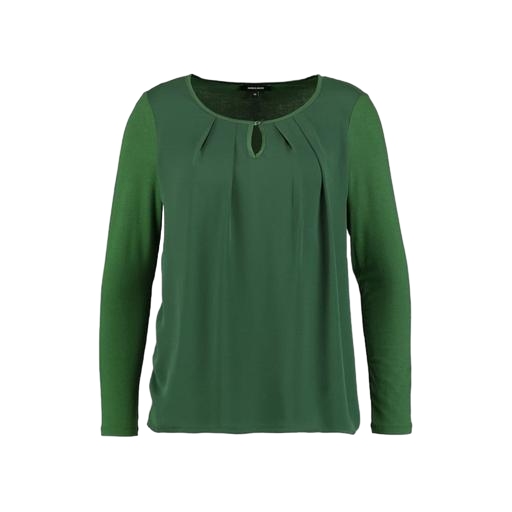
green three-quarter-sleeve top only macy, green pieced long sleeve top, green and rounded neck, white background